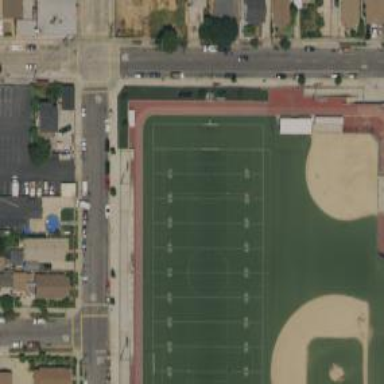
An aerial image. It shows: Pitch for American football.